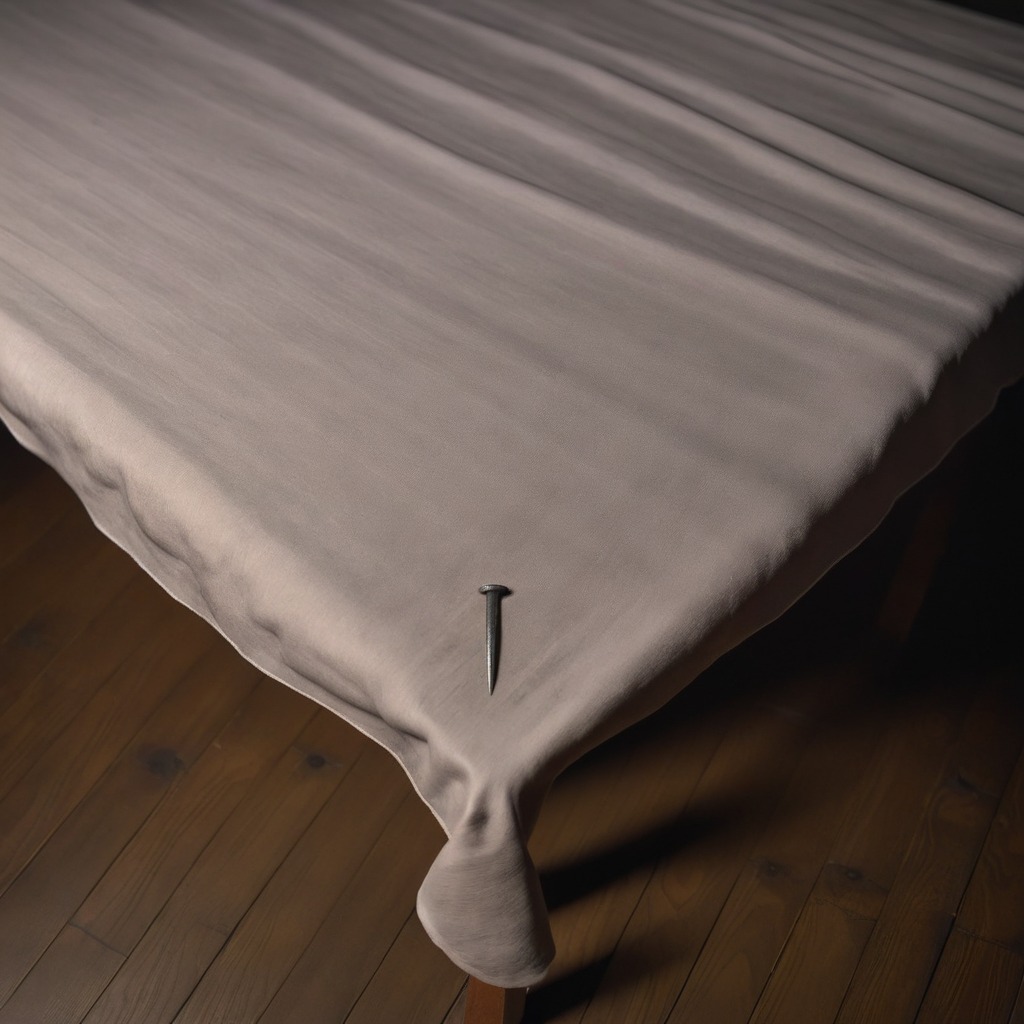
A iron nail lying on a wooden table inside a workshop at night.